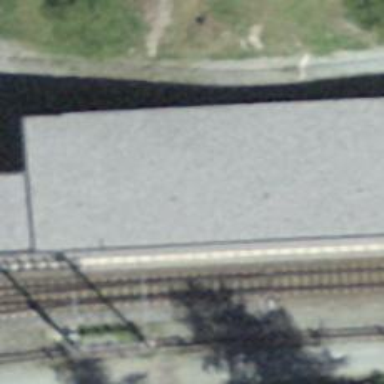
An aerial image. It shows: Train station building.